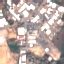
Land use / land cover: Industrial